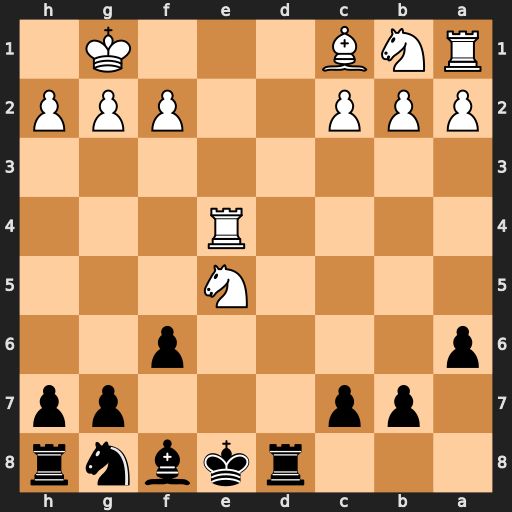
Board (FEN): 3rkbnr/1pp3pp/p4p2/4N3/4R3/8/PPP2PPP/RNB3K1
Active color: b
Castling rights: k
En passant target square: -
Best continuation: Rd1+ Re1 Rxe1#